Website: home-depot
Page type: payment
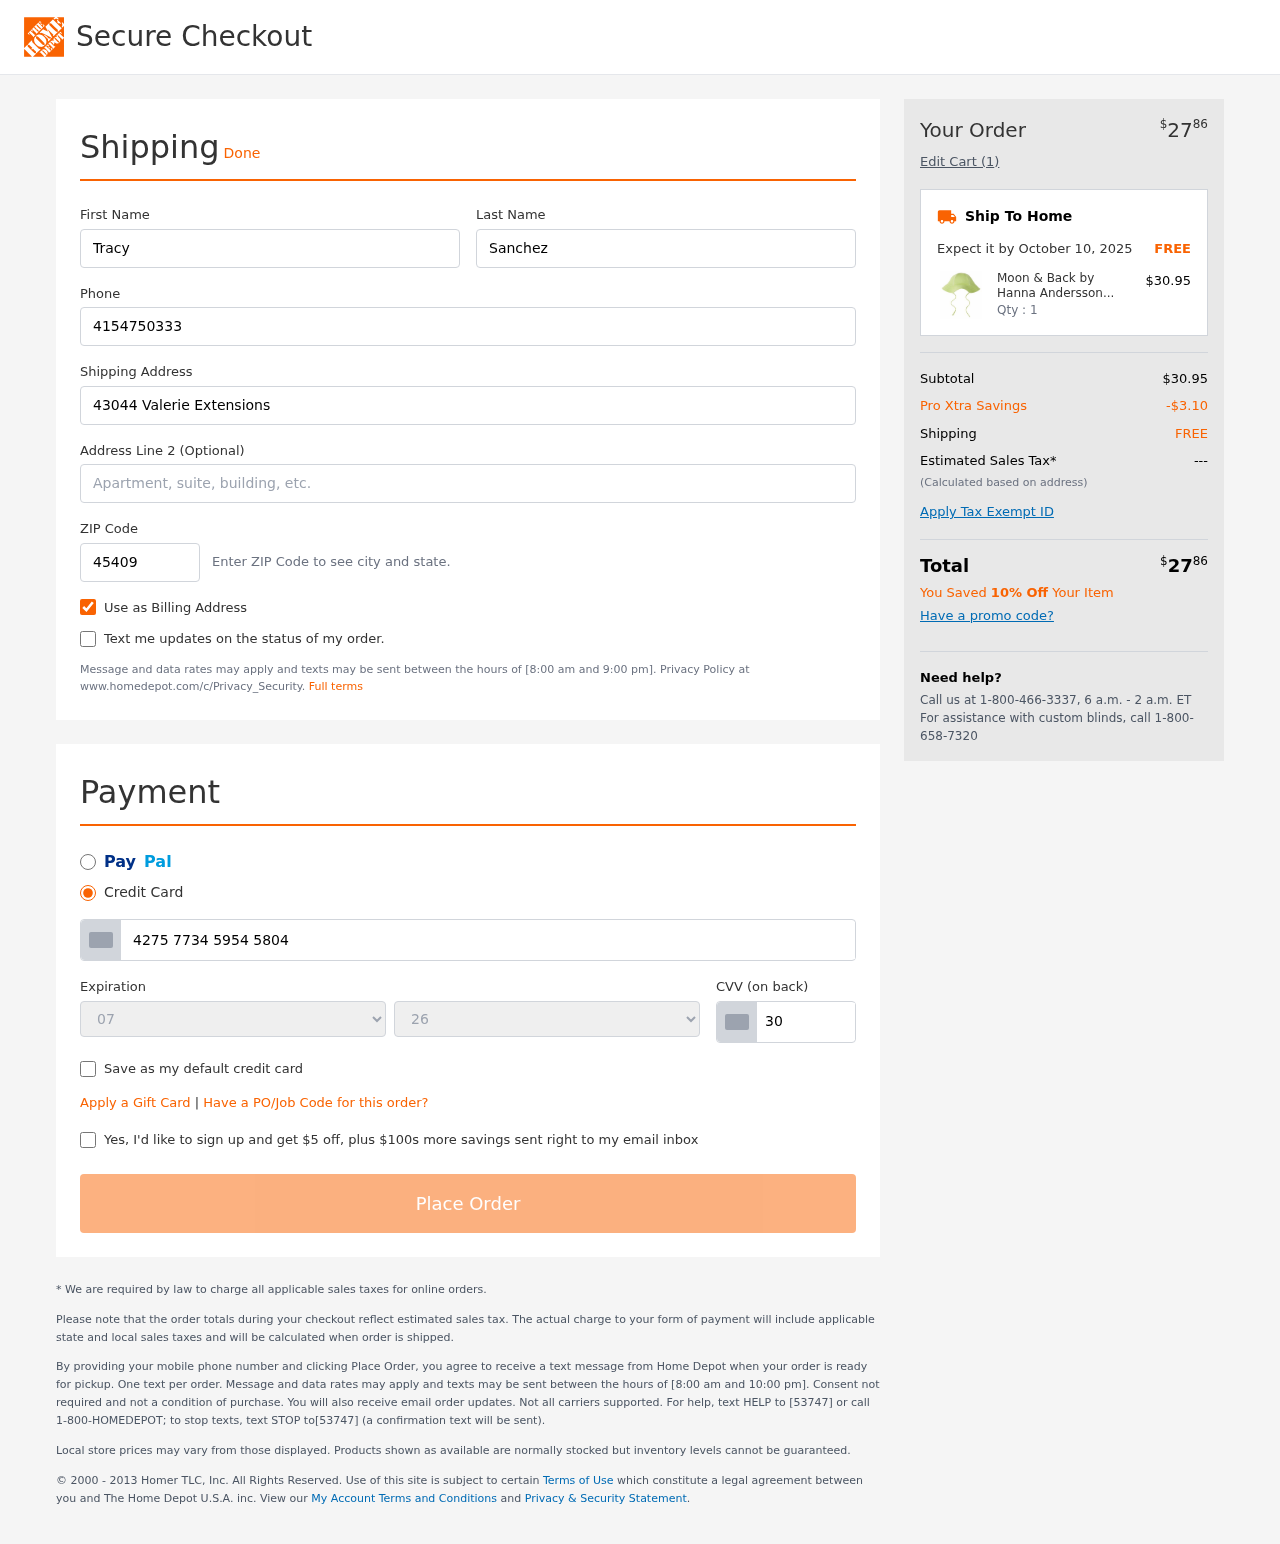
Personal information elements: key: PII_CARD_CVV
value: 300
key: PII_CARD_EXPIRY_MONTH
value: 07
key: PII_CARD_EXPIRY_YEAR
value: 26
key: PII_CARD_NUMBER
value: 4275 7734 5954 5804
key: PII_FIRSTNAME
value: Tracy
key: PII_LASTNAME
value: Sanchez
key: PII_PHONE
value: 4154750333
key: PII_POSTCODE
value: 45409
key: PII_STREET
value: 43044 Valerie Extensions
Product elements: key: PRODUCT1_NAME
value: Moon & Back by Hanna Andersson Baby Swim Hat, Lime Green, 3-12 mos
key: PRODUCT1_PRICE
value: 30.95
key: PRODUCT1_QUANTITY
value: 1
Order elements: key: ORDER_TOTAL
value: $2786
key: ORDER_NUM_ITEMS
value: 1
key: ORDER_DELIVERY_DATE
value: October 10, 2025
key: ORDER_SUBTOTAL
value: $30.95
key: ORDER_DISCOUNT
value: -$3.10
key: ORDER_SHIPPING_COST
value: FREE